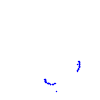
Particle: kaon